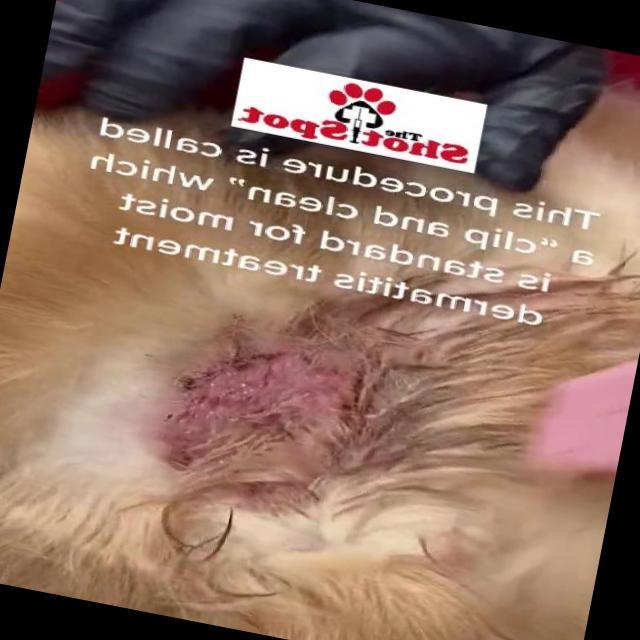
Canine dermatitis — inflammation of the skin presenting with erythema, pruritus, papules, and excoriation. May be allergic, contact, or atopic in origin.